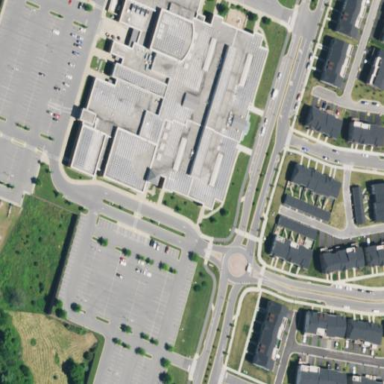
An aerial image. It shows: School building.